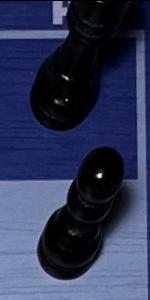
Label: Pawn_Black